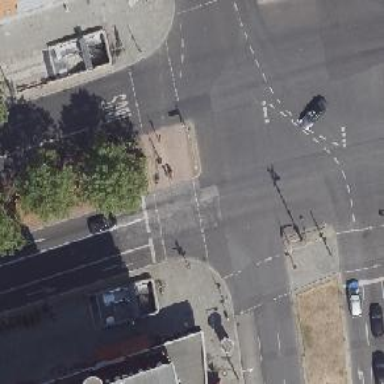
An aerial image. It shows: Road with traffic signals controlling the flow of traffic.